Interaction volume radius: 5 \u00c5
Interaction volume height: 20 \u00c5
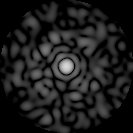
Disorder parameter: 0.8481